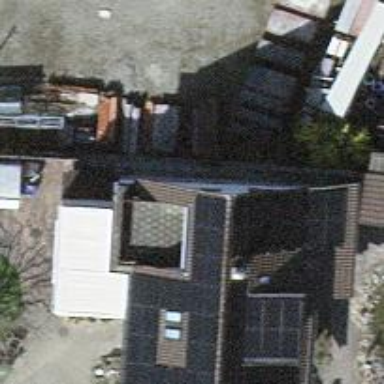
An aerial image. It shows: Residential building.